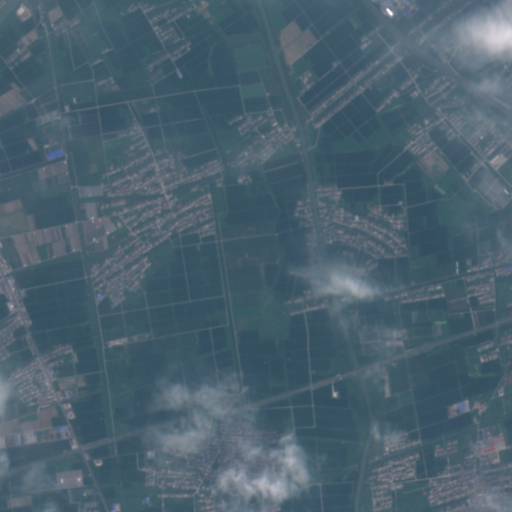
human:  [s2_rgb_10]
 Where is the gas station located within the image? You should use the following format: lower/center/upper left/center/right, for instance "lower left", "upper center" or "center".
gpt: The gas station is located in the lower left of the image.
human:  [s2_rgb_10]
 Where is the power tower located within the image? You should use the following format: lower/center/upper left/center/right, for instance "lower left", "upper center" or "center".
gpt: There is no power tower in the image.